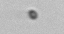
Label: nanoplankton_mix